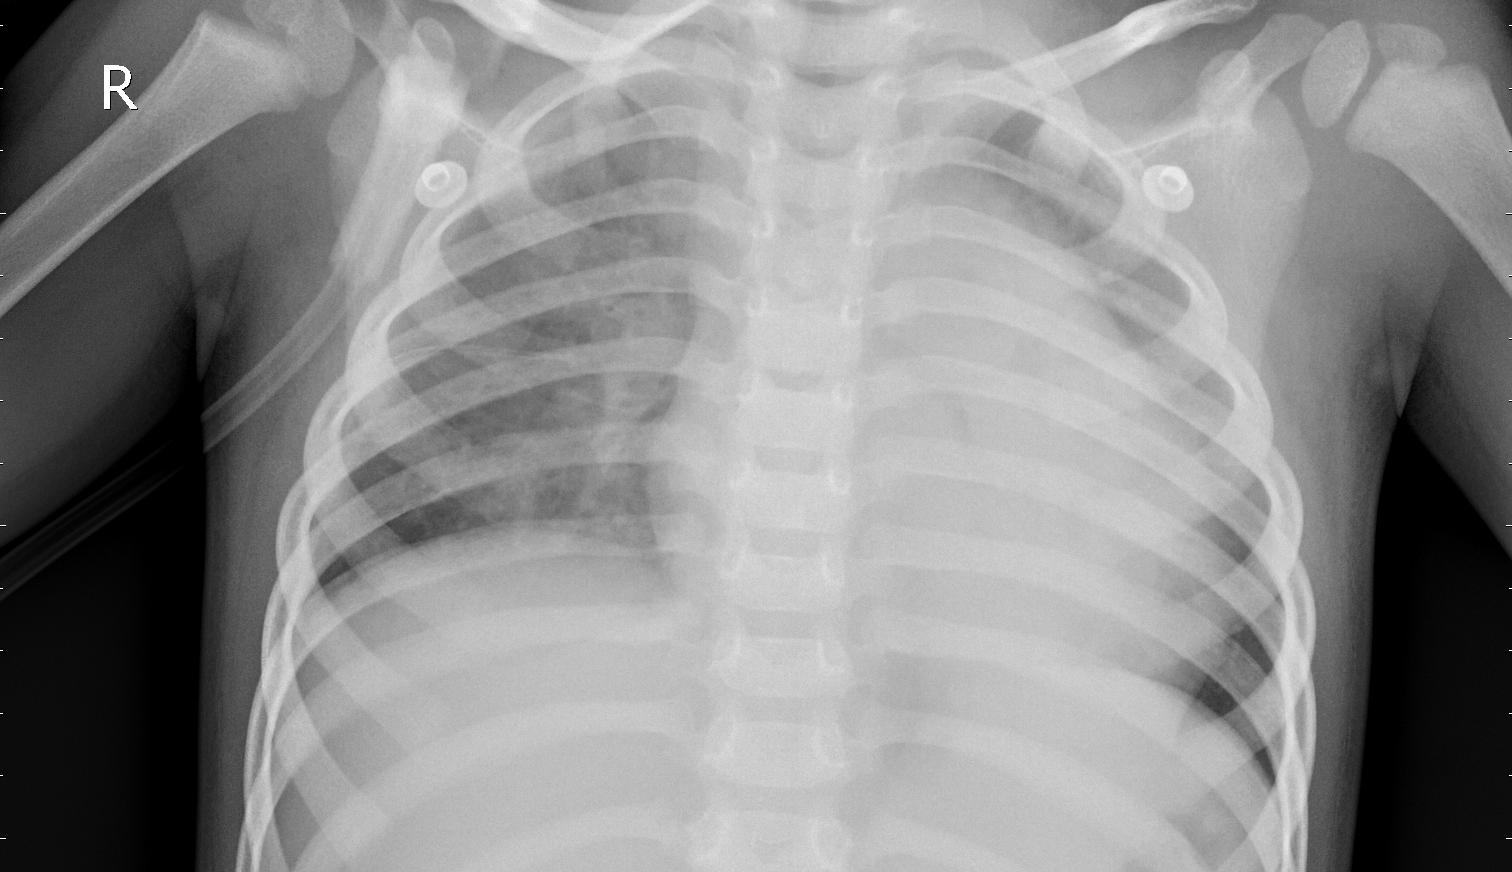
Diagnosis: PNEUMONIA